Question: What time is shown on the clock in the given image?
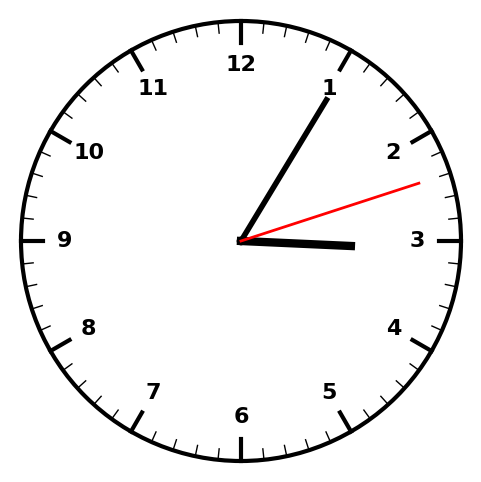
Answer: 03:05:12